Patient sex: M
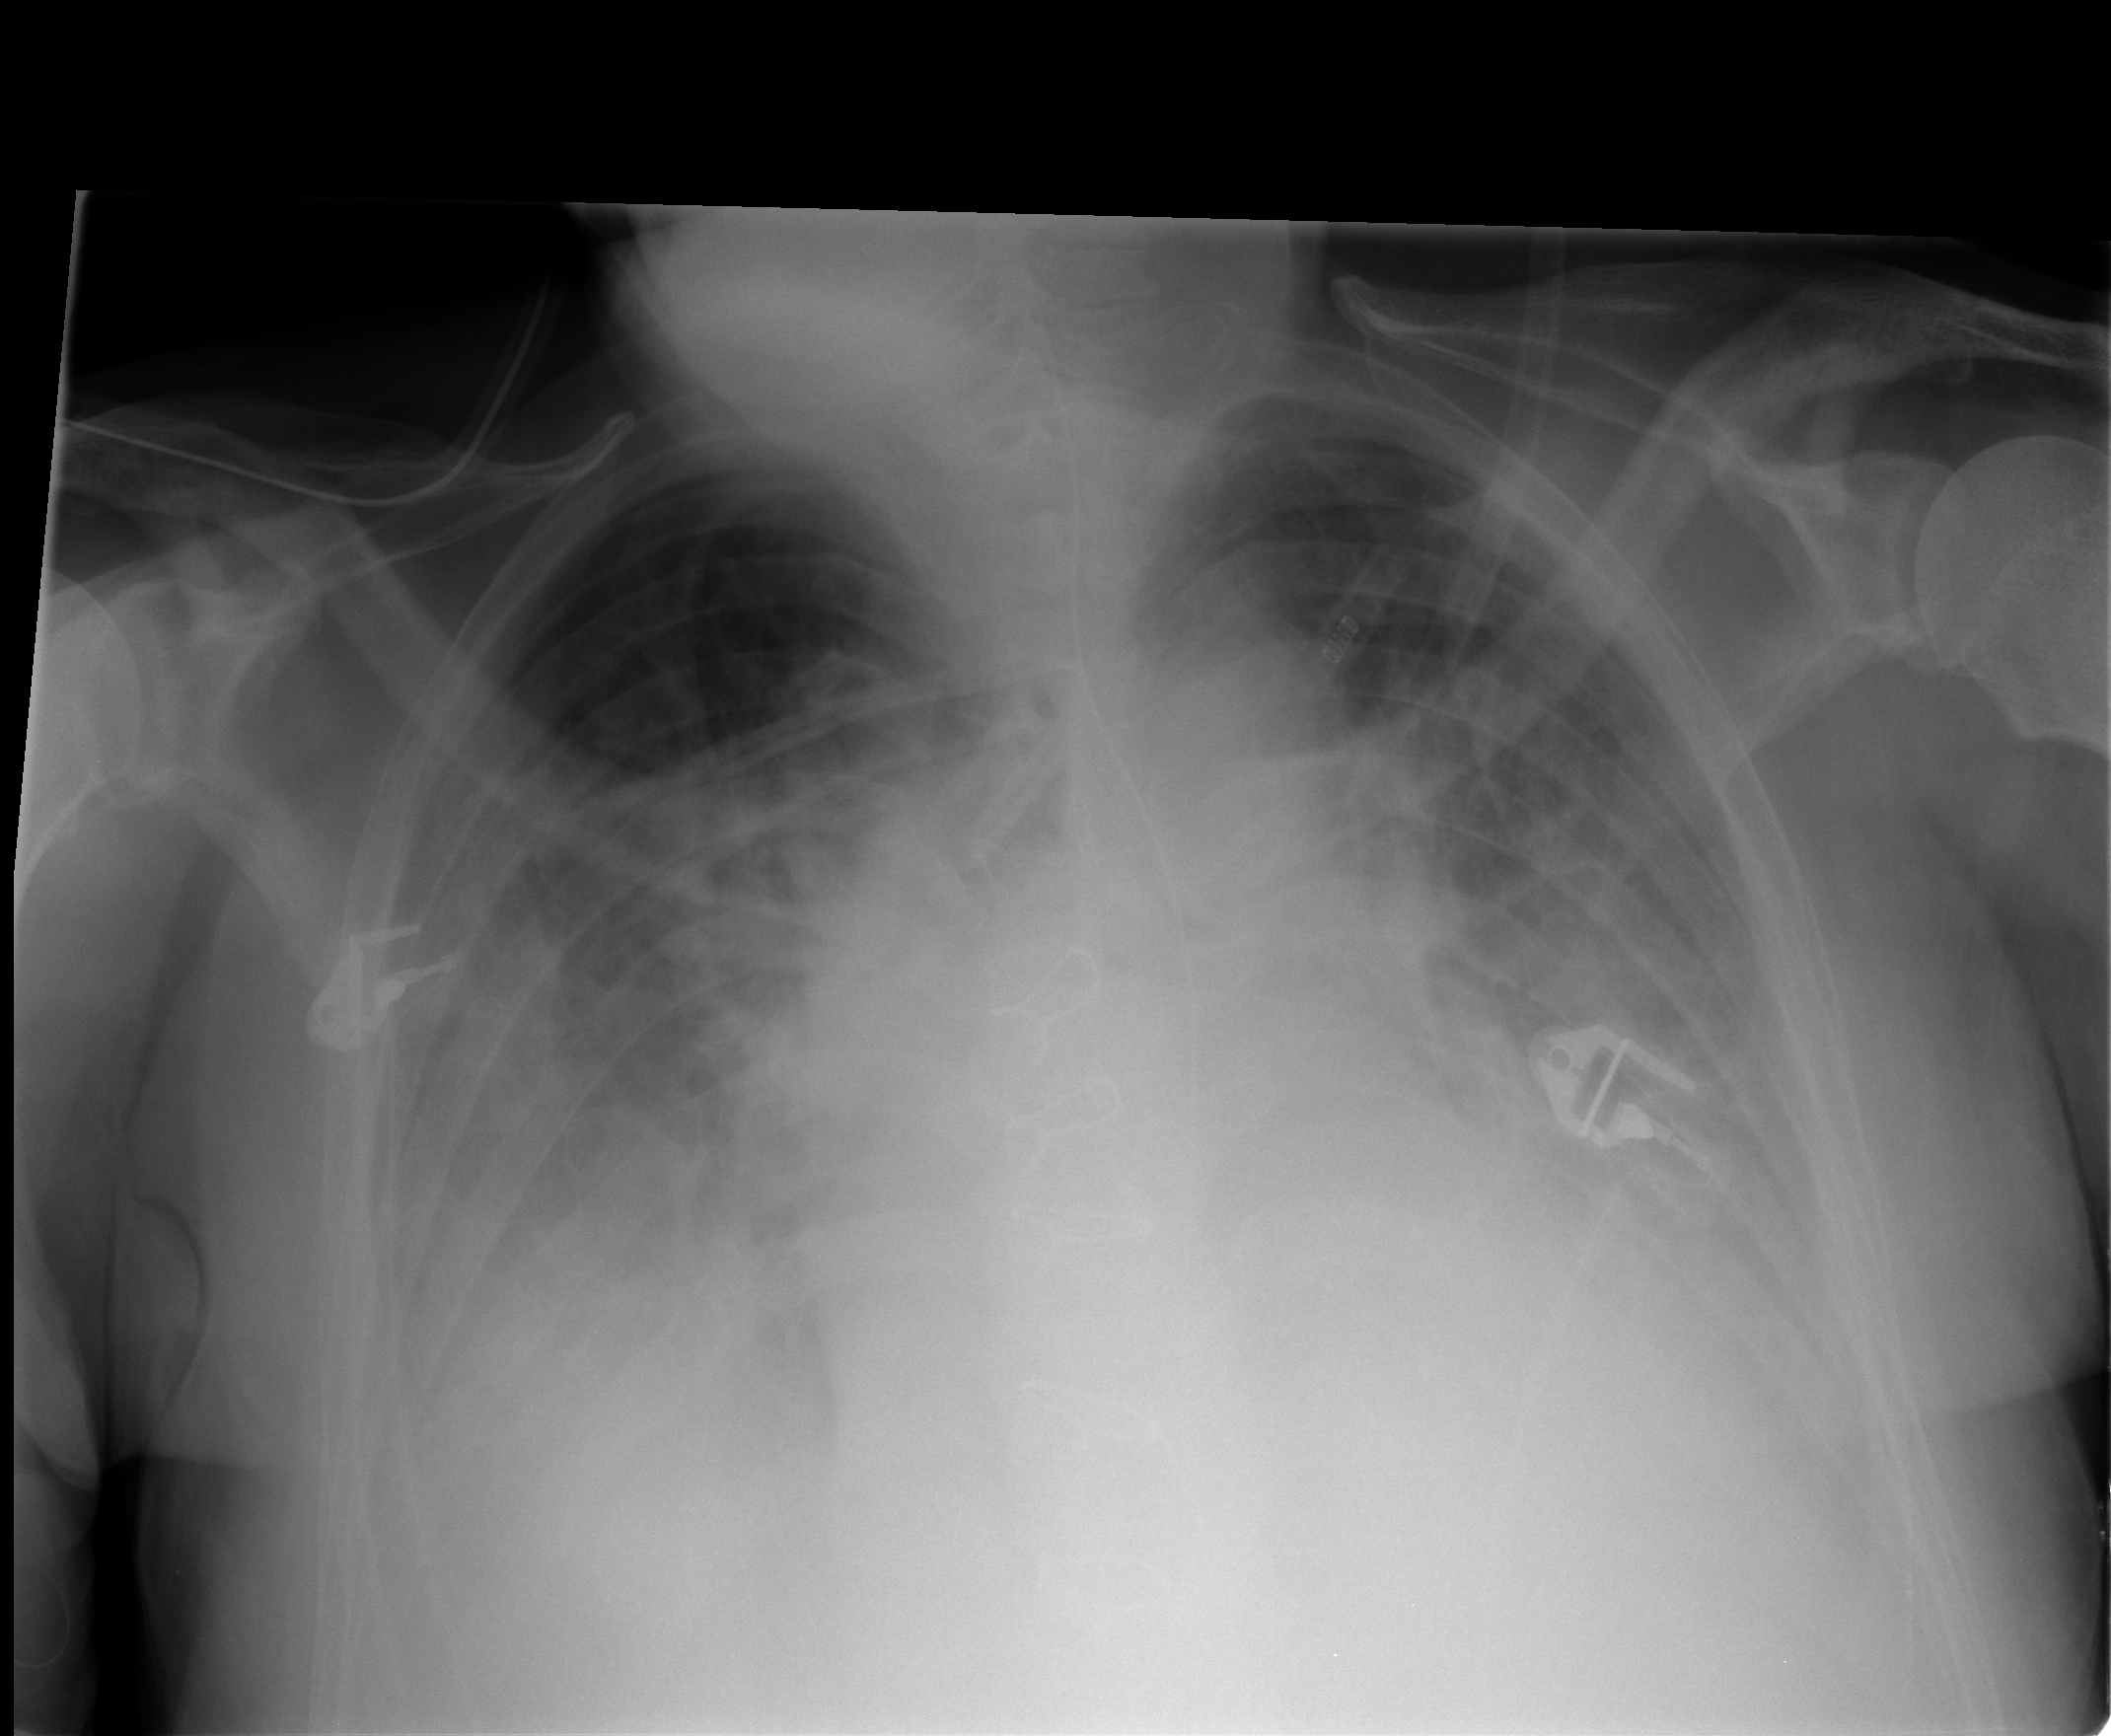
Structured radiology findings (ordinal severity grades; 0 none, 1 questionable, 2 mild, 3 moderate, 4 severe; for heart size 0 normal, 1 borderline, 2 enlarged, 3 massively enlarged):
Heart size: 2
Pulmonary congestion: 2
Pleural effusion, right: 3
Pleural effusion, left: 3
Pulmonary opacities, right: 1
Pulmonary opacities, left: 1
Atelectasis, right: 3
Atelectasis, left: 3